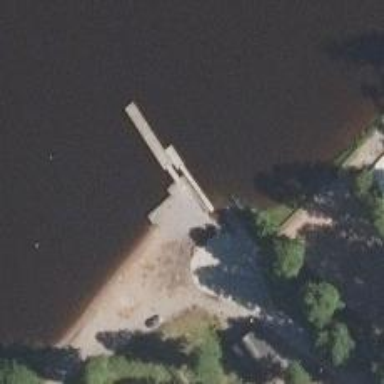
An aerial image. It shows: Slipway on leisure land.